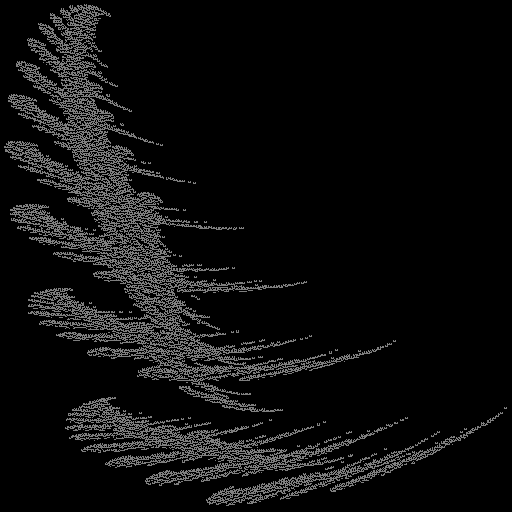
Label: snowdrift